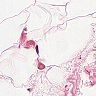
Metastatic tissue present: no